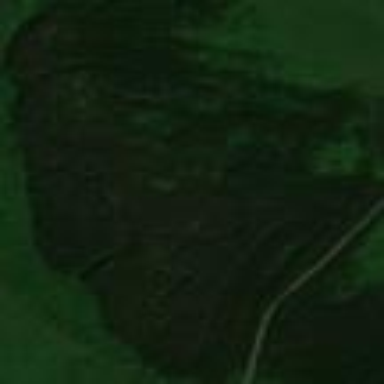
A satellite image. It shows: Serene woodland landscape.